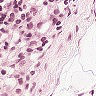
Metastatic tissue present: no